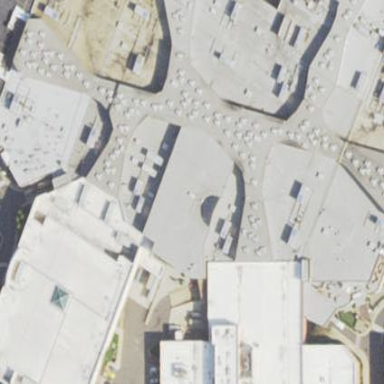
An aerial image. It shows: Mall building.